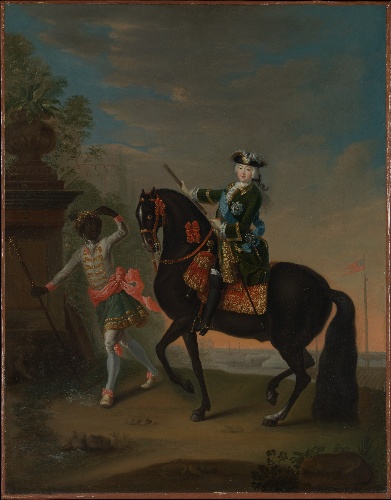
Title: The Empress Elizabeth of Russia (1709–1762) on Horseback, Attended by a Page
Artist: Georg Christoph Grooth
Artist bio: German, 1716–1749
Date: after 1743–49
Object type: Painting
Classification: Paintings
Medium: Oil on canvas
Dimensions: 31 3/8 x 24 1/2 in. (79.7 x 62.2 cm)
Department: European Paintings
Credit line: Gift of Mr. and Mrs. Nathaniel Spear Jr., 1978
Accession year: 1978
Repository: Metropolitan Museum of Art, New York, NY
Tags: Men|Women|Portraits|Horses